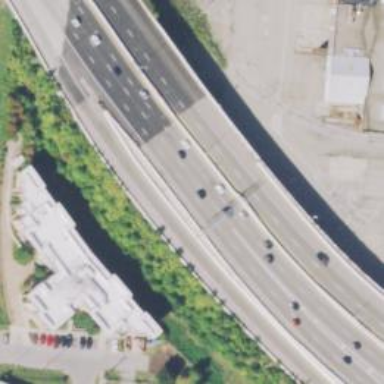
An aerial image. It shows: Motorway link with asphalt surface and embankment.